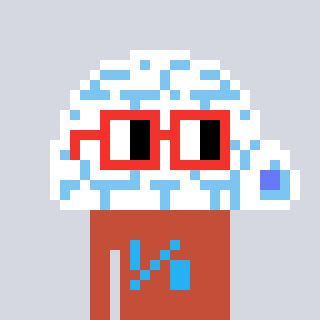
a pixel art character with square red glasses, a igloo-shaped head and a rust-colored body on a cool background